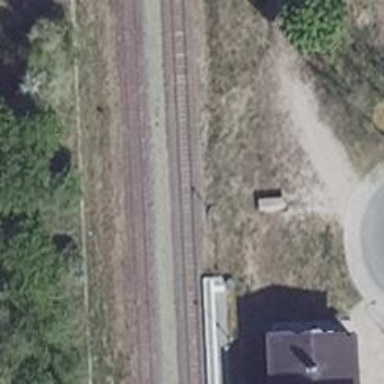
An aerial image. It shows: Close-up of railway platform edge.